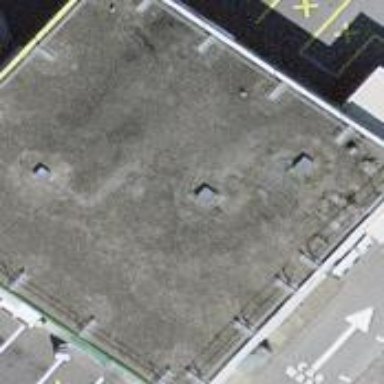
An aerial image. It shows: Fast food restaurant building.